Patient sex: M
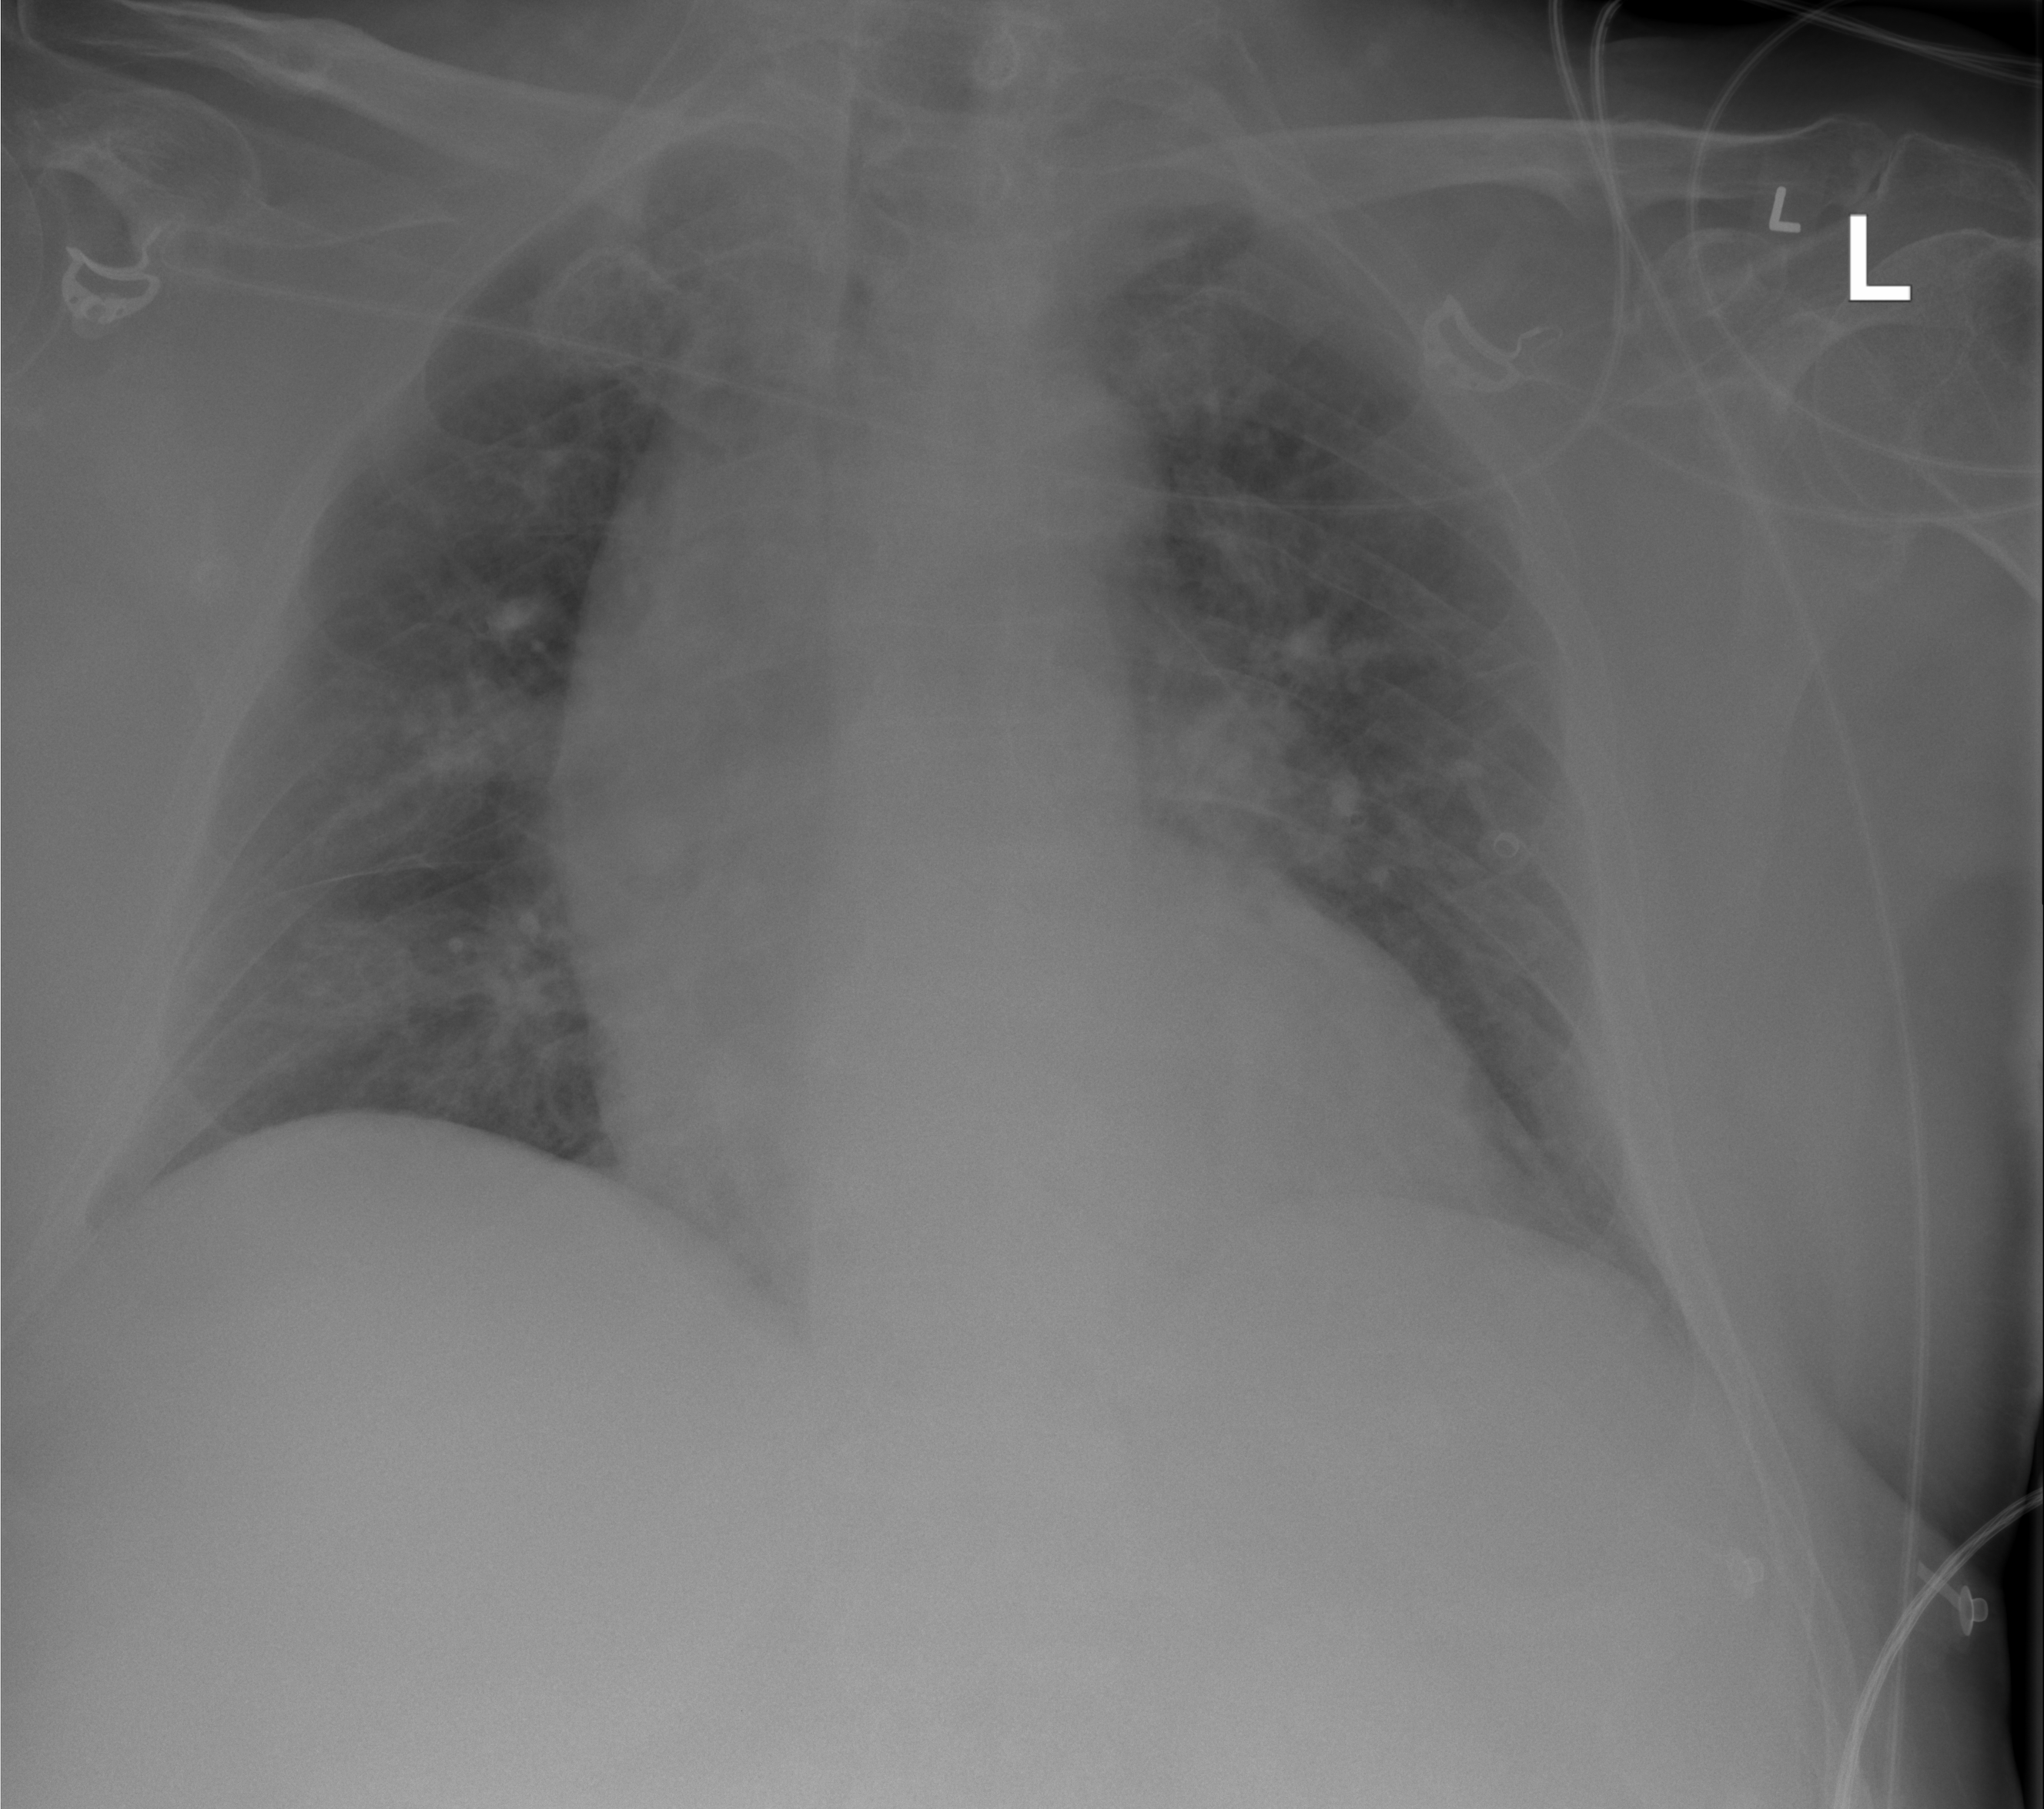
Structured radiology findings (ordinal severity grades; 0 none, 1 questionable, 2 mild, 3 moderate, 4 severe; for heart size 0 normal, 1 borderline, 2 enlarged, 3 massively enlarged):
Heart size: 0
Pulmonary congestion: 2
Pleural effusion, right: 0
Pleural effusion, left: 0
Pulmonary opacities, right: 0
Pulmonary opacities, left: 0
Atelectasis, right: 2
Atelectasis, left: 2